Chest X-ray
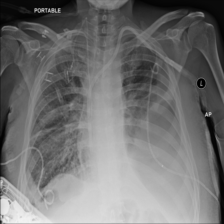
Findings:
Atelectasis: negative
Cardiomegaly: negative
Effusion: negative
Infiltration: negative
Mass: negative
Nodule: negative
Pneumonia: negative
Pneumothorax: negative
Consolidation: negative
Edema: negative
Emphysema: negative
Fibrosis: negative
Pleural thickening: negative
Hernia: negative